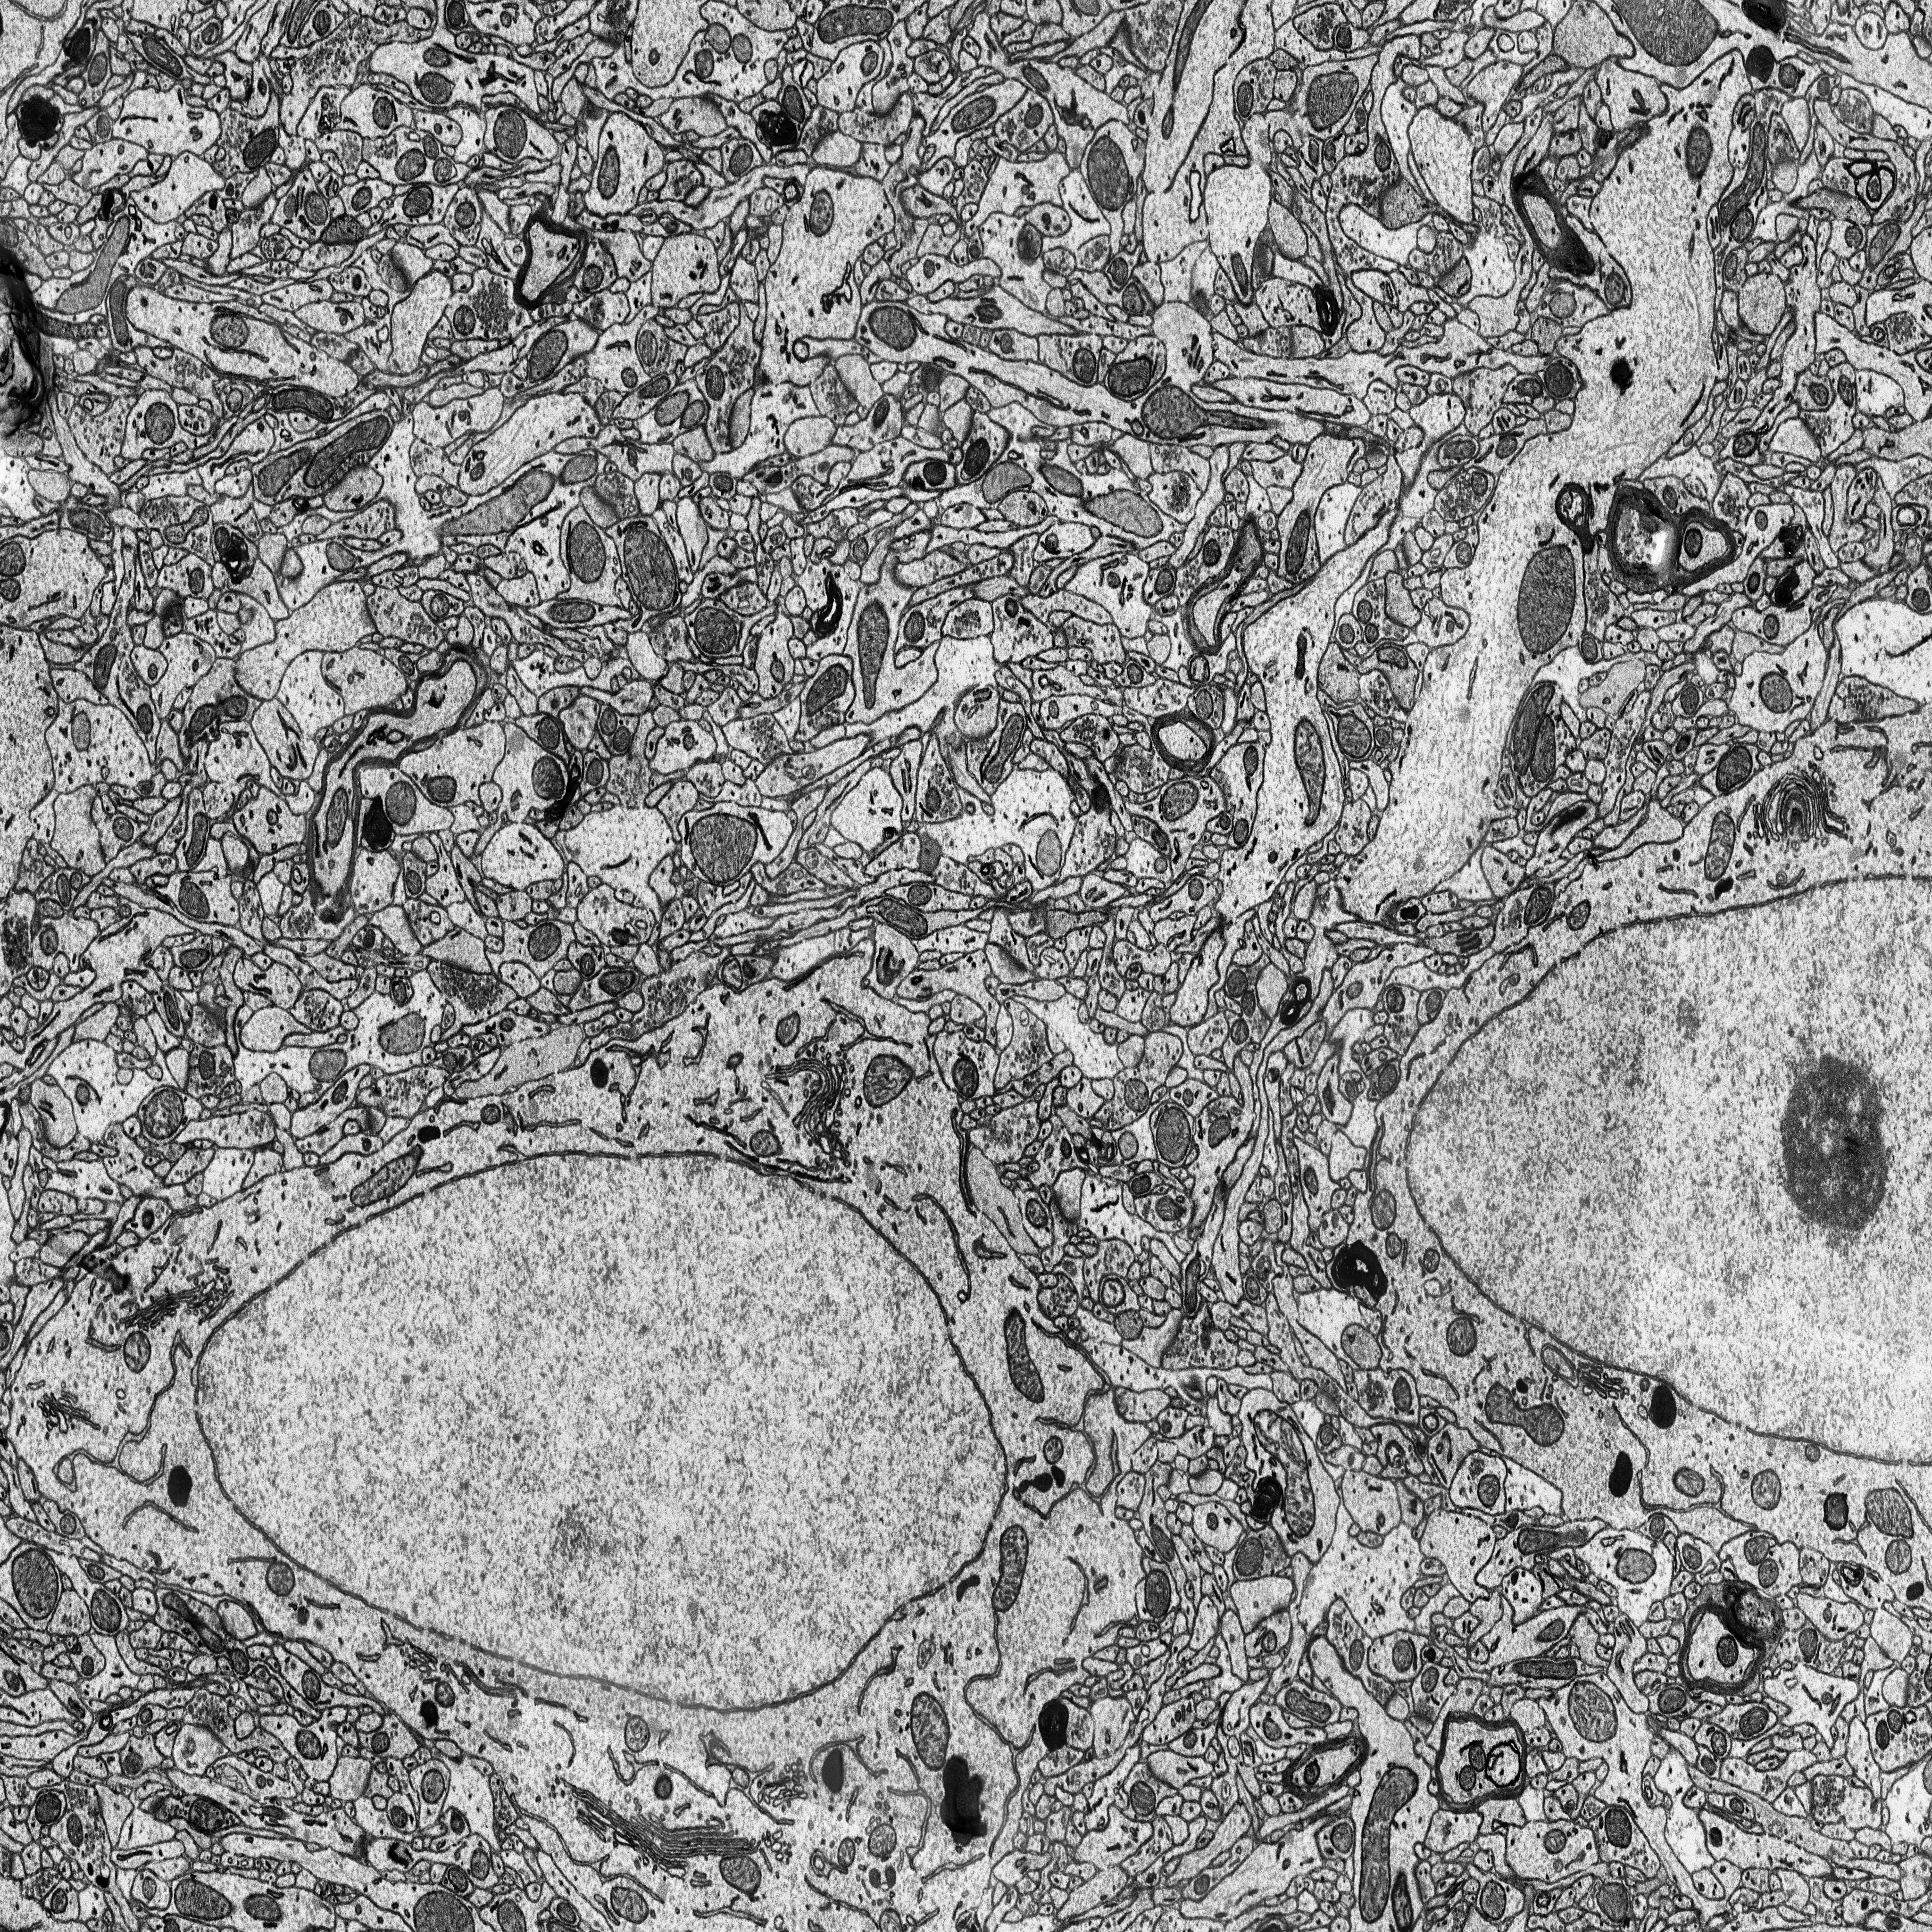
Electron microscopy slice of rat cortex tissue
Slice depth (z): 302
Mitochondria instances in slice: 369